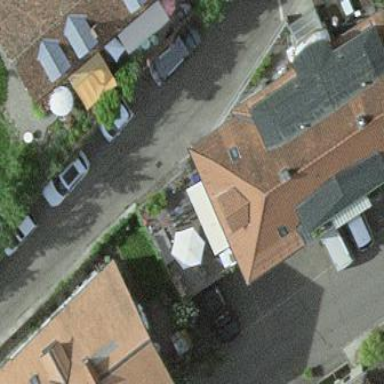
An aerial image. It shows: Group of garages.